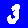
Digit: 3